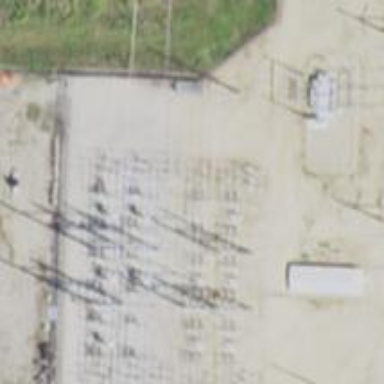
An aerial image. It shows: Switch used for power control.